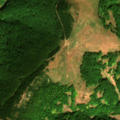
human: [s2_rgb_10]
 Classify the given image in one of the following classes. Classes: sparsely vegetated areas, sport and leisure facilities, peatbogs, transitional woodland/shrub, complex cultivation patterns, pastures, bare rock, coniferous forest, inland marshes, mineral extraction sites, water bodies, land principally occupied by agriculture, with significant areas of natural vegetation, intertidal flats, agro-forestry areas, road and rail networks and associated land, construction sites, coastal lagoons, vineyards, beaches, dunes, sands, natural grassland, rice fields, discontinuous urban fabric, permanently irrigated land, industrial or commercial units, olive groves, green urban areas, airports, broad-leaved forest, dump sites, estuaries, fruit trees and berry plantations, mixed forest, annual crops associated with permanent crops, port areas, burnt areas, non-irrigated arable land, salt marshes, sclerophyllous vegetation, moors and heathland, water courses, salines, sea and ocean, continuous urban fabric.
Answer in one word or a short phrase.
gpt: broad-leaved forest, natural grassland, transitional woodland/shrub